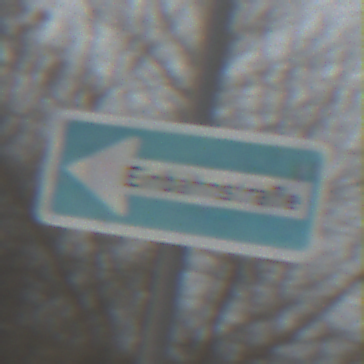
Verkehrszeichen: EinbahnstrasseLinksweisend
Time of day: MorningAfternoon
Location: Outdoor (Nature)
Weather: PartlyCloudy
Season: Autumn
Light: Natural